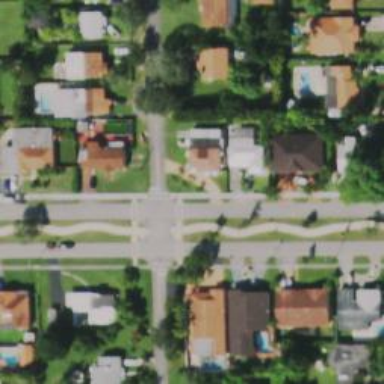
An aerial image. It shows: Marked crossing on footway.